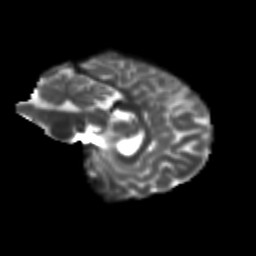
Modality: T2w
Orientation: sagittal
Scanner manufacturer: siemens
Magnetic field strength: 3 T
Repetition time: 9.2 s
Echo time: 0.084 s